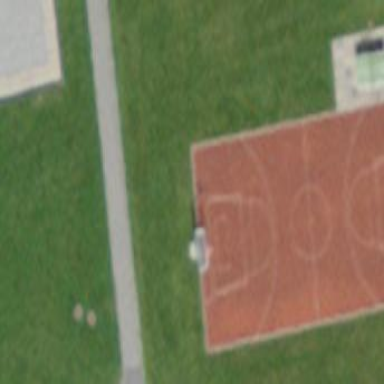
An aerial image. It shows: Basketball court on pitch.